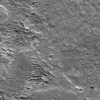
Atmospheric dust classification: not_dusty